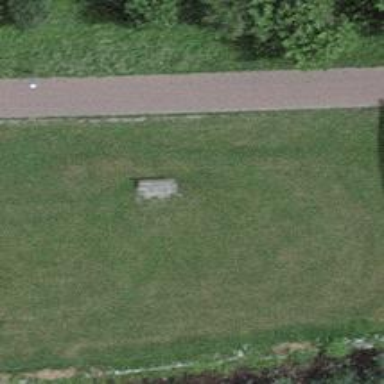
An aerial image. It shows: Brown bench in the vicinity.